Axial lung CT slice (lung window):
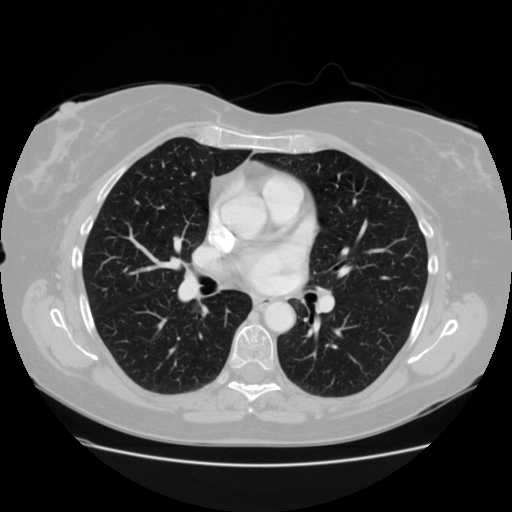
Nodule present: no